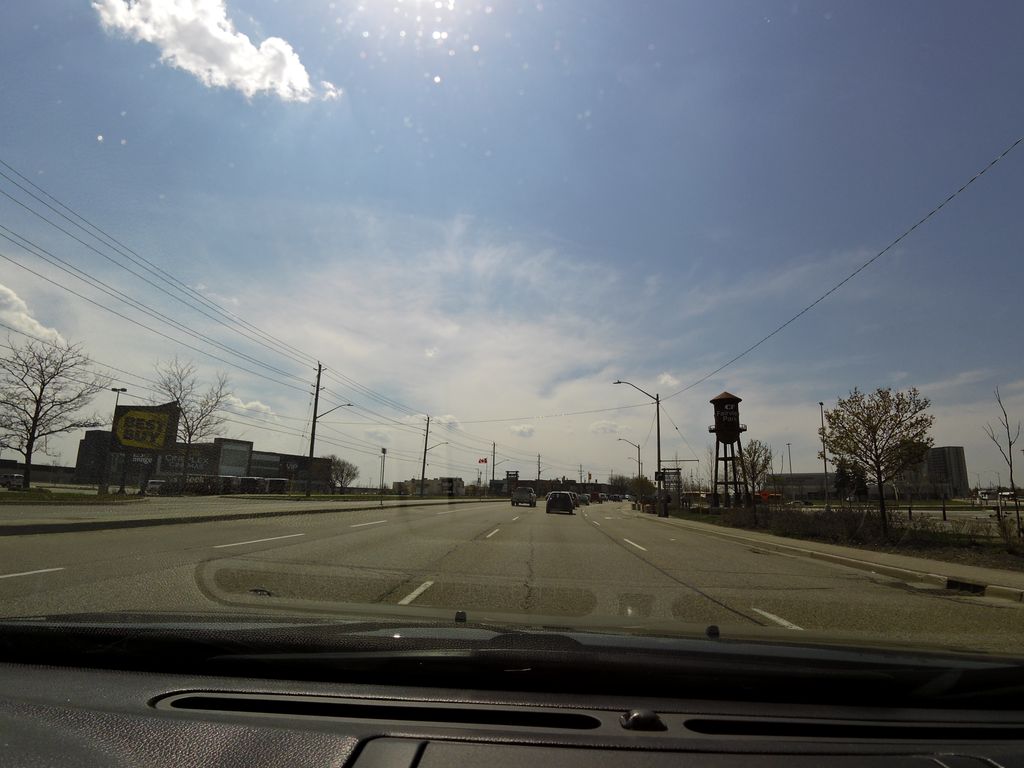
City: kitchener-waterloo